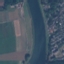
Land use / land cover: River